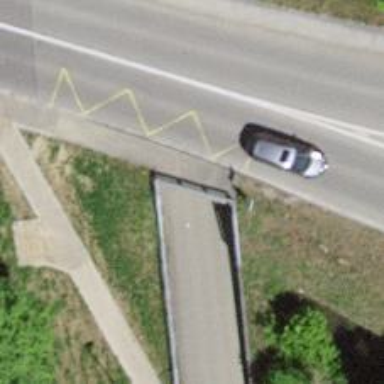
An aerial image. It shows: Footway passing through tunnel.